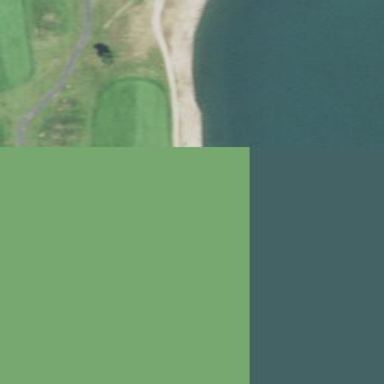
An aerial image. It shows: Sand bunker on golf course.